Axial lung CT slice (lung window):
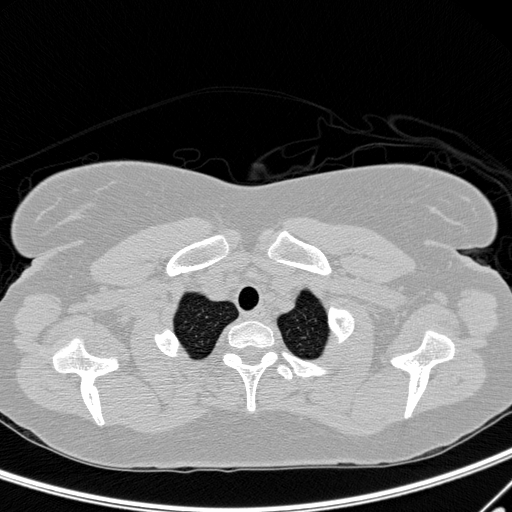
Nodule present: no